Field crop: maize
Growth stage: 2
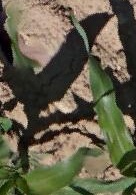
Species: maize